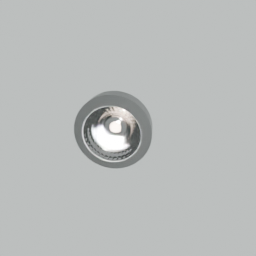
Label: lighting